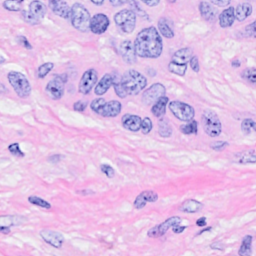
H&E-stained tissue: Breast